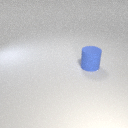
large blue rubber cylinder